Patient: sex M, age 58
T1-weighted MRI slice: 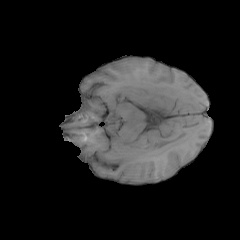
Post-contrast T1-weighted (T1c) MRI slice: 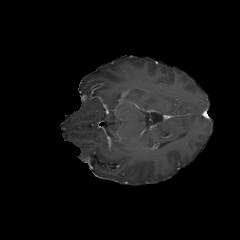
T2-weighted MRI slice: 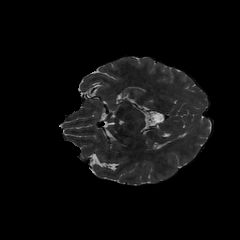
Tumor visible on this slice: no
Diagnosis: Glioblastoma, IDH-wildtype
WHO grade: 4